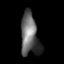
Tissue: lung
Cell type: Endothelial cells
Senescence score: 0.5523
Nuclear area (px): 766
Mean DAPI intensity: 98.693